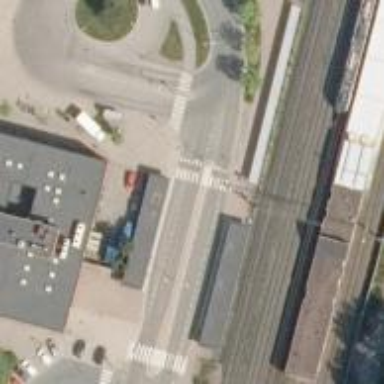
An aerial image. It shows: Bus station.